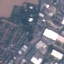
Land use / land cover class: Industrial